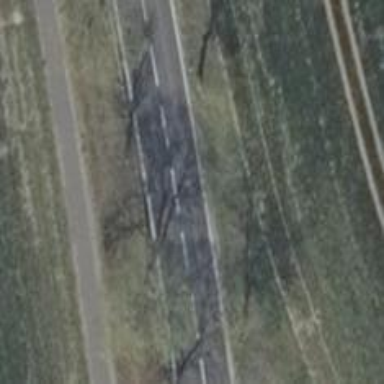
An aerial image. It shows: Asphalt road classified as primary highway.